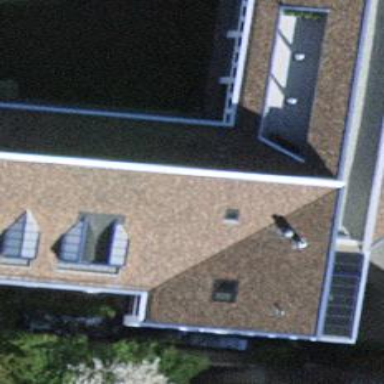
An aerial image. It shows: Office building.